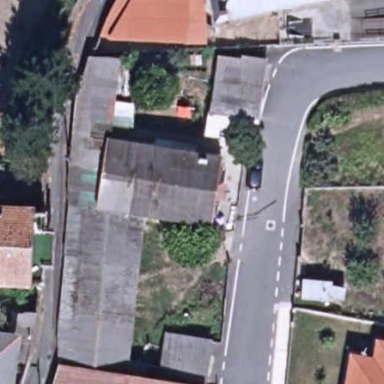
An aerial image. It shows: Simple and straightforward house.